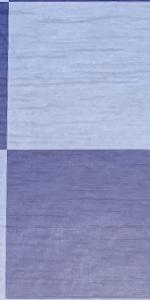
Label: Empty